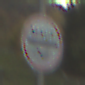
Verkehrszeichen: MautflichtigeStrecke
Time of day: SunriseSunset
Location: Outdoor (Nature)
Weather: PartlyCloudy
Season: NotSpecified
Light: Natural